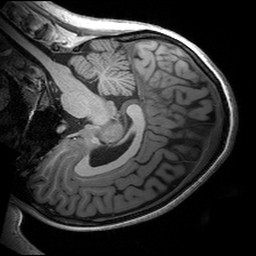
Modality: T1w
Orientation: sagittal
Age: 28
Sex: female
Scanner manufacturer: siemens
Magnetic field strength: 3 T
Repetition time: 2.53 s
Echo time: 0.00299 s